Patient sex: M
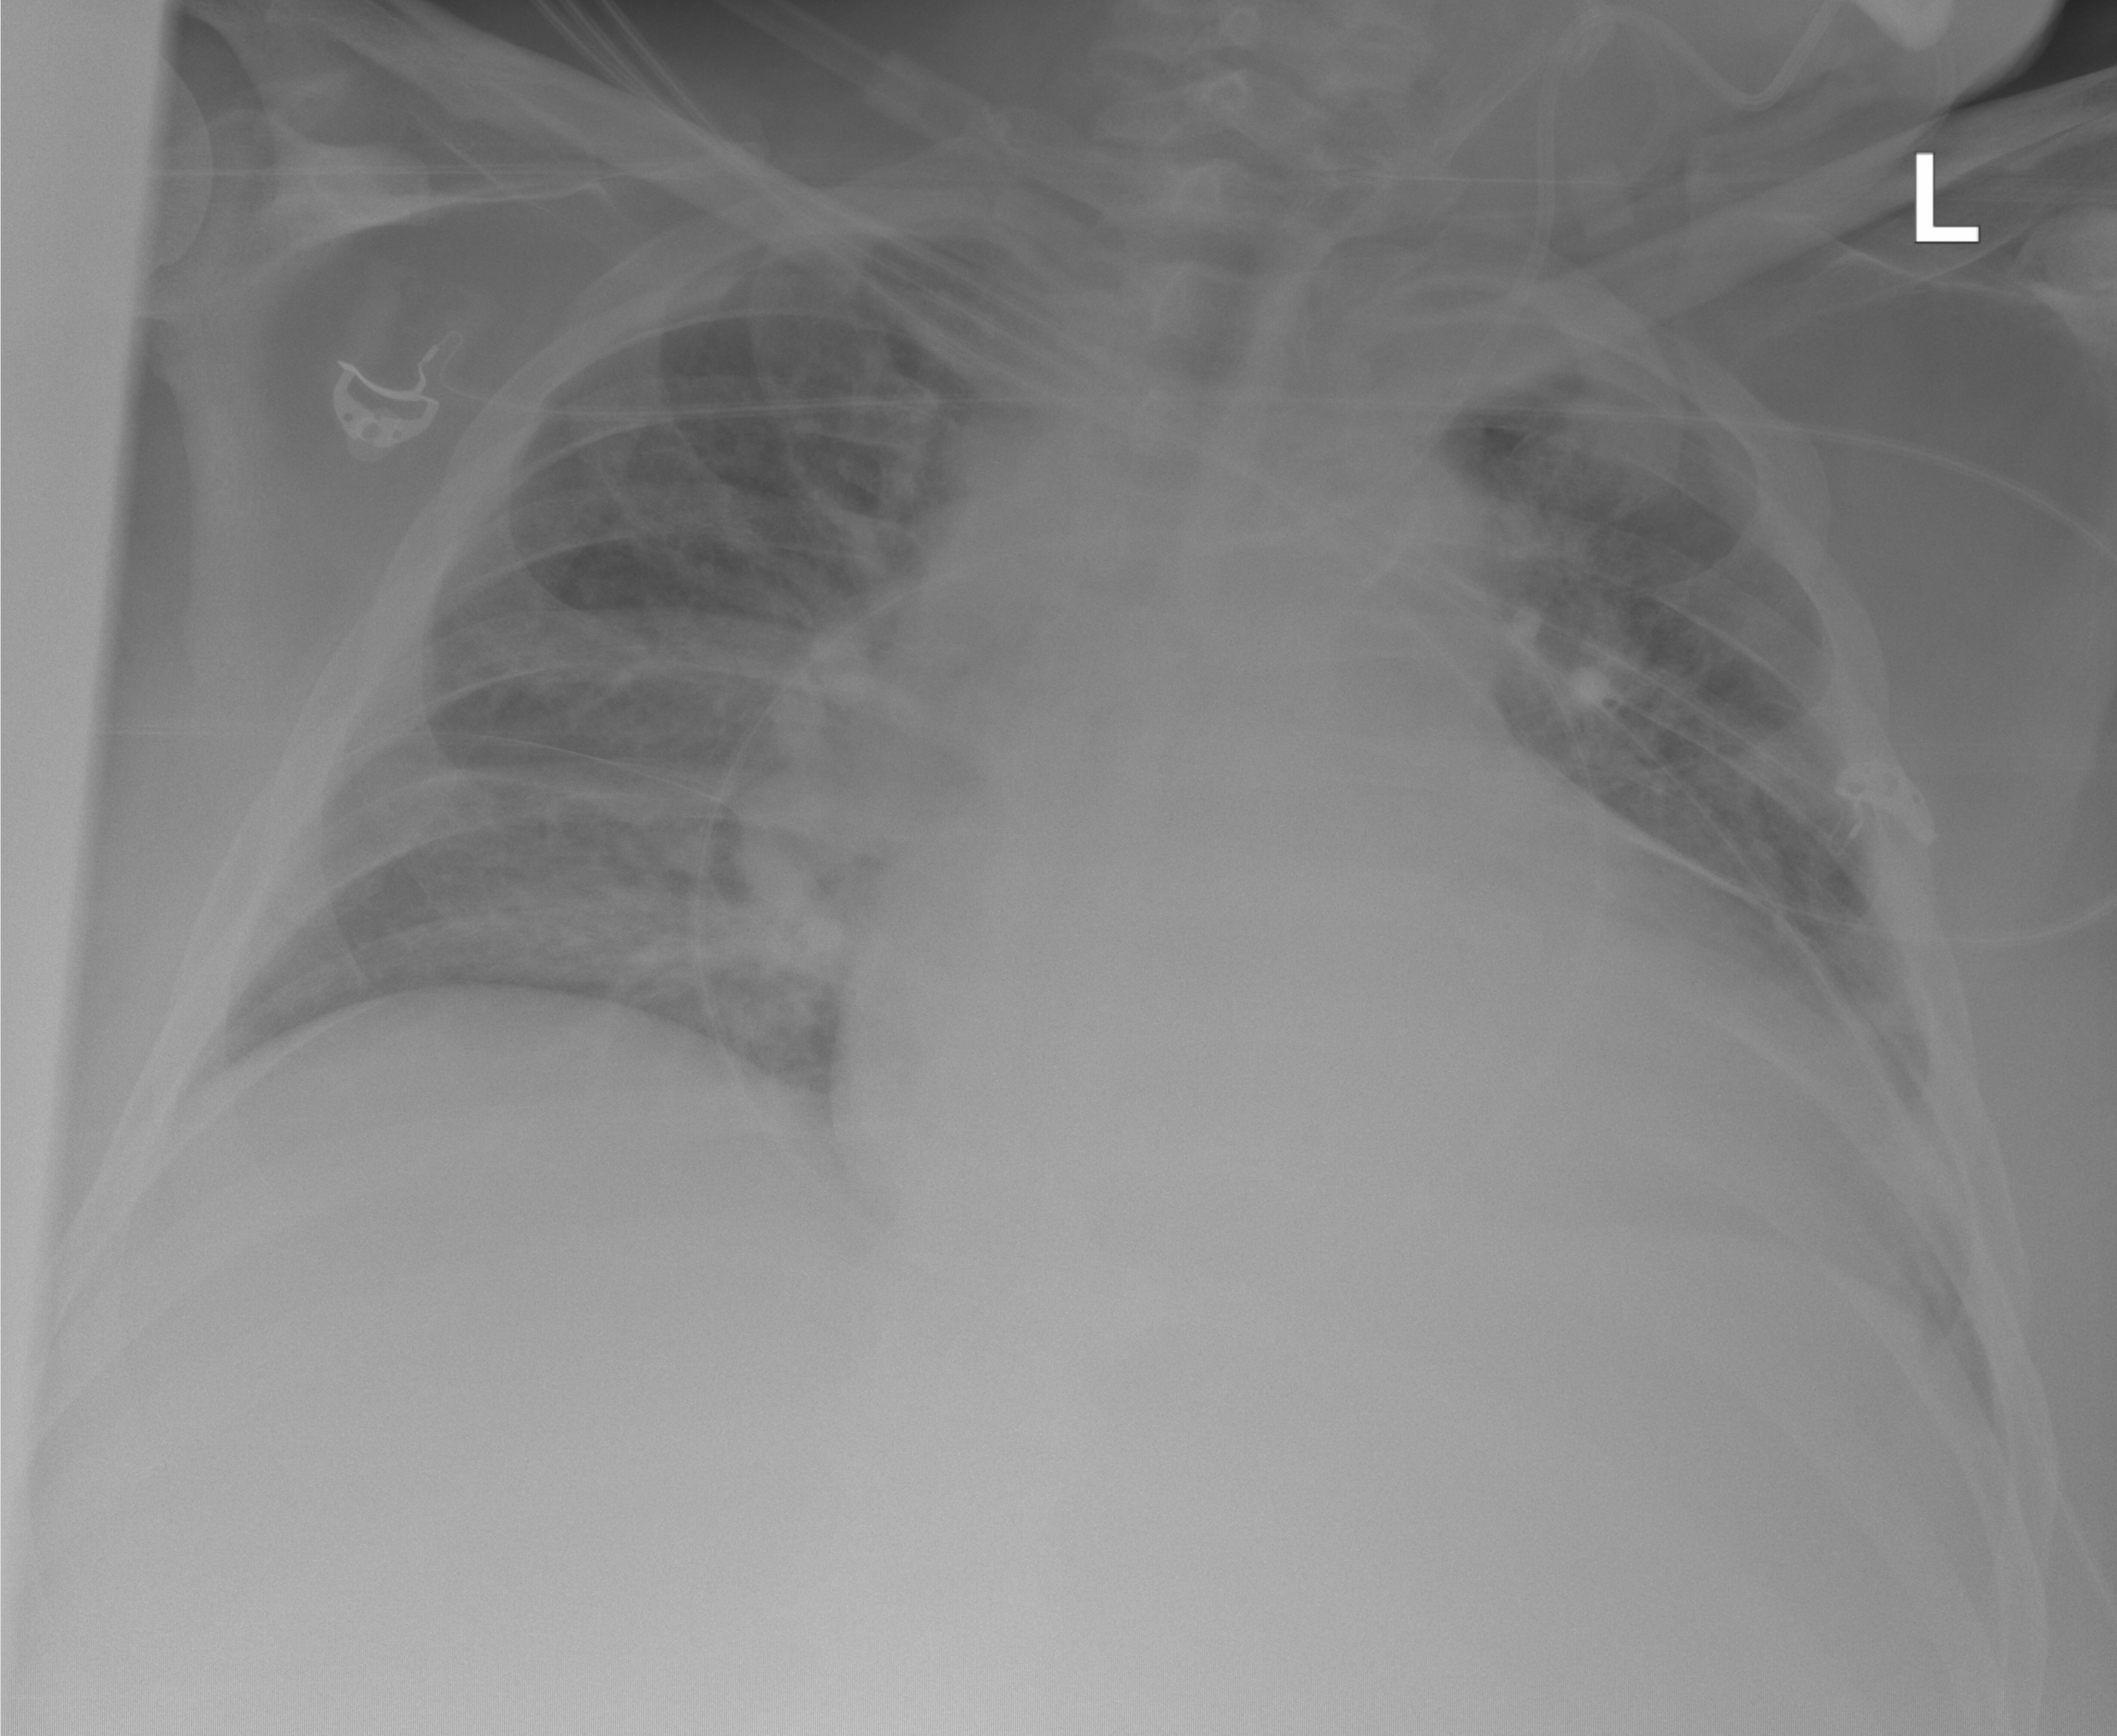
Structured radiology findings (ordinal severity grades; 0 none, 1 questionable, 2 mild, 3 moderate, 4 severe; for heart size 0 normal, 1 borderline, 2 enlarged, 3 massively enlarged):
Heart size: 2
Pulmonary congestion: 2
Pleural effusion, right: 1
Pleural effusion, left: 1
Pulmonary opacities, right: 1
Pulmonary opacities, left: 1
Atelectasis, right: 2
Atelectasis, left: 2